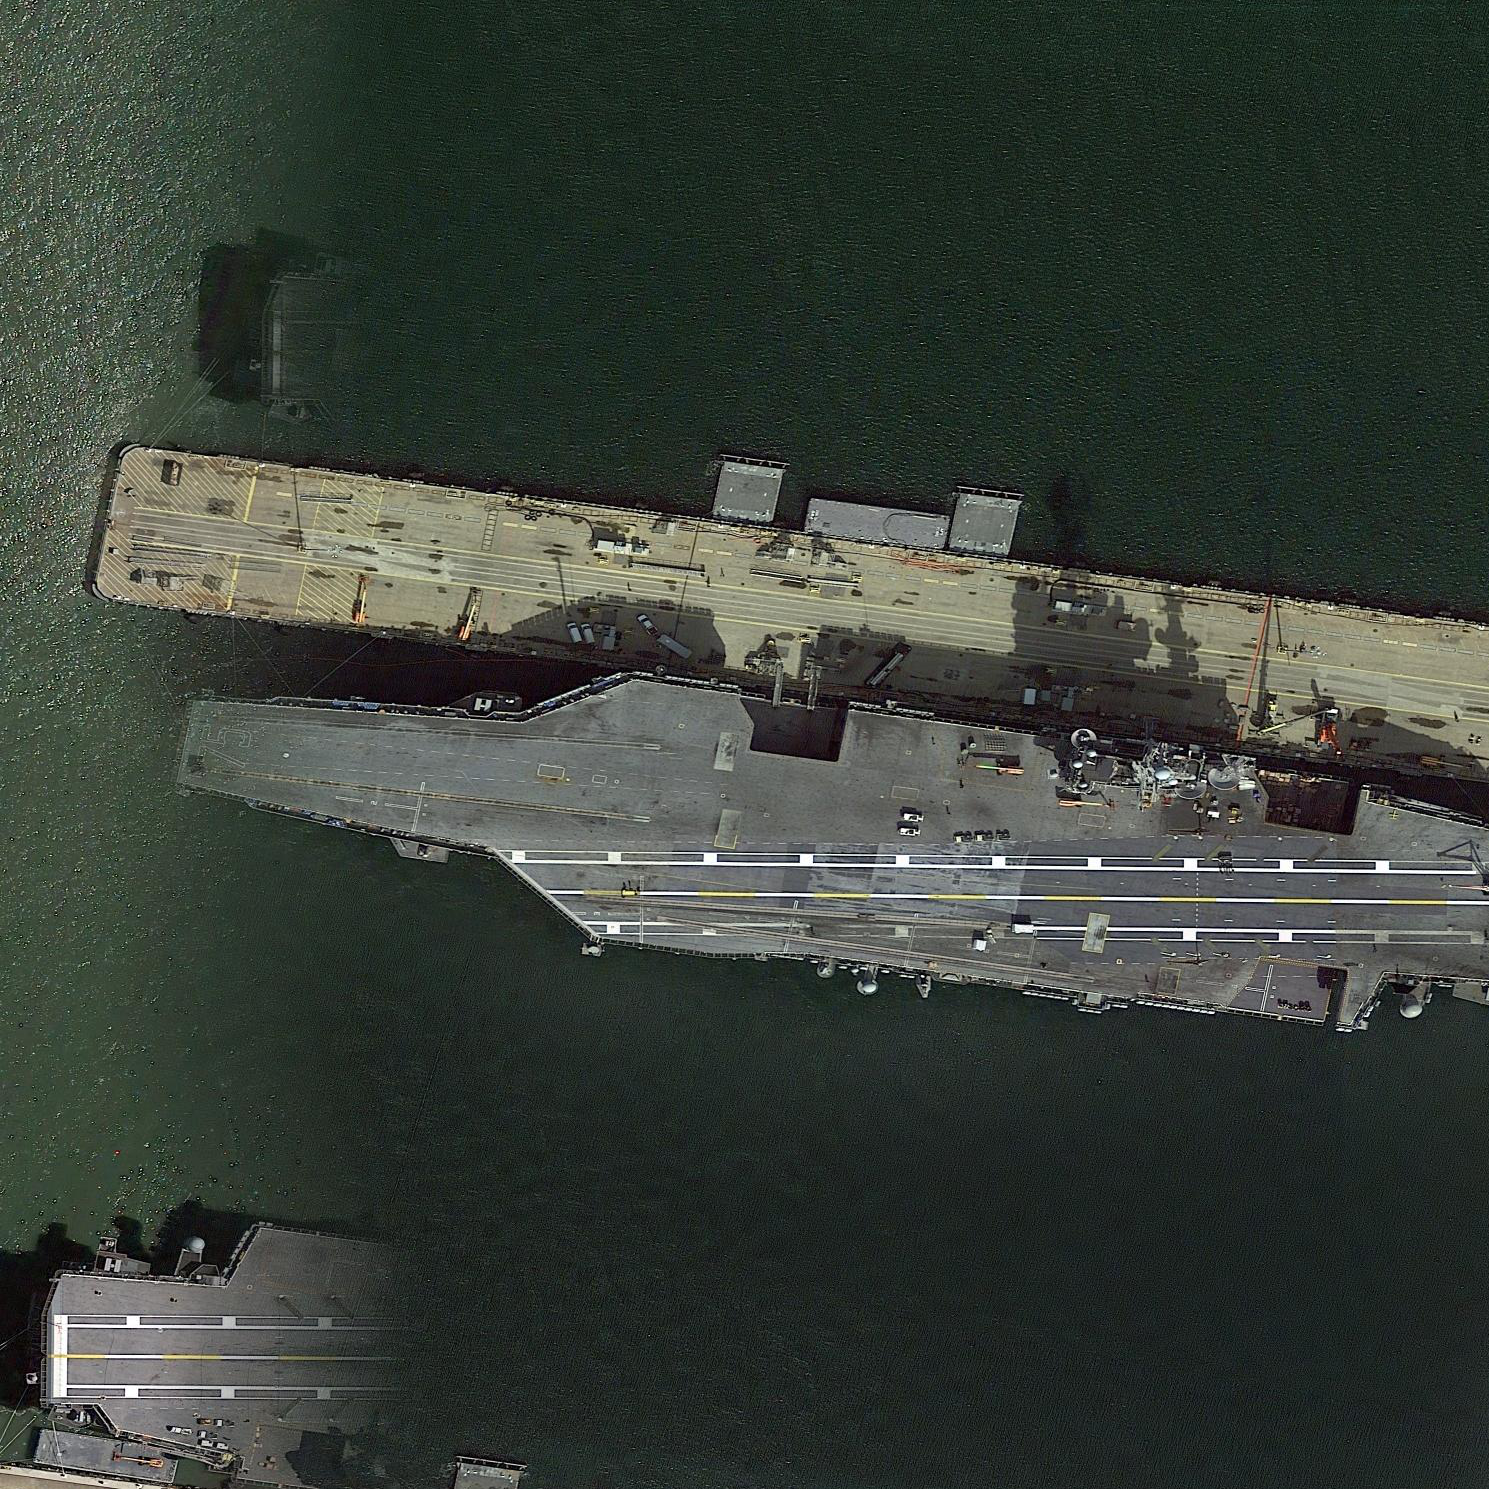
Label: aircraft_carrier